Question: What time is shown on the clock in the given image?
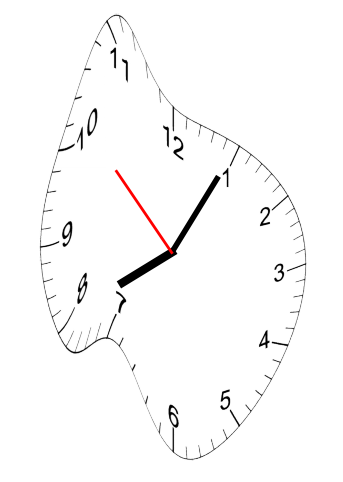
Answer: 08:04:52